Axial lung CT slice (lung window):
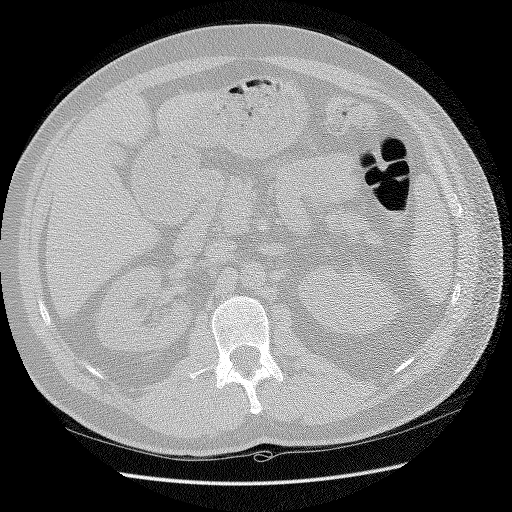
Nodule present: no